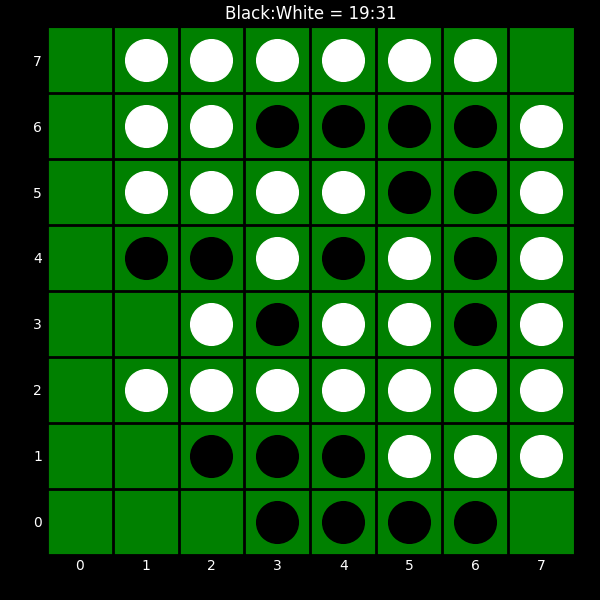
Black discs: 19
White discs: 31